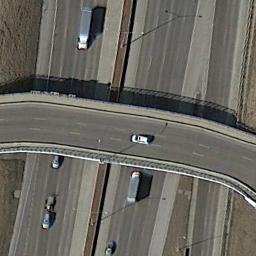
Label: overpass